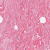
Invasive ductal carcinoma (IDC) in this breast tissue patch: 0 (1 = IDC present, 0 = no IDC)